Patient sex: M
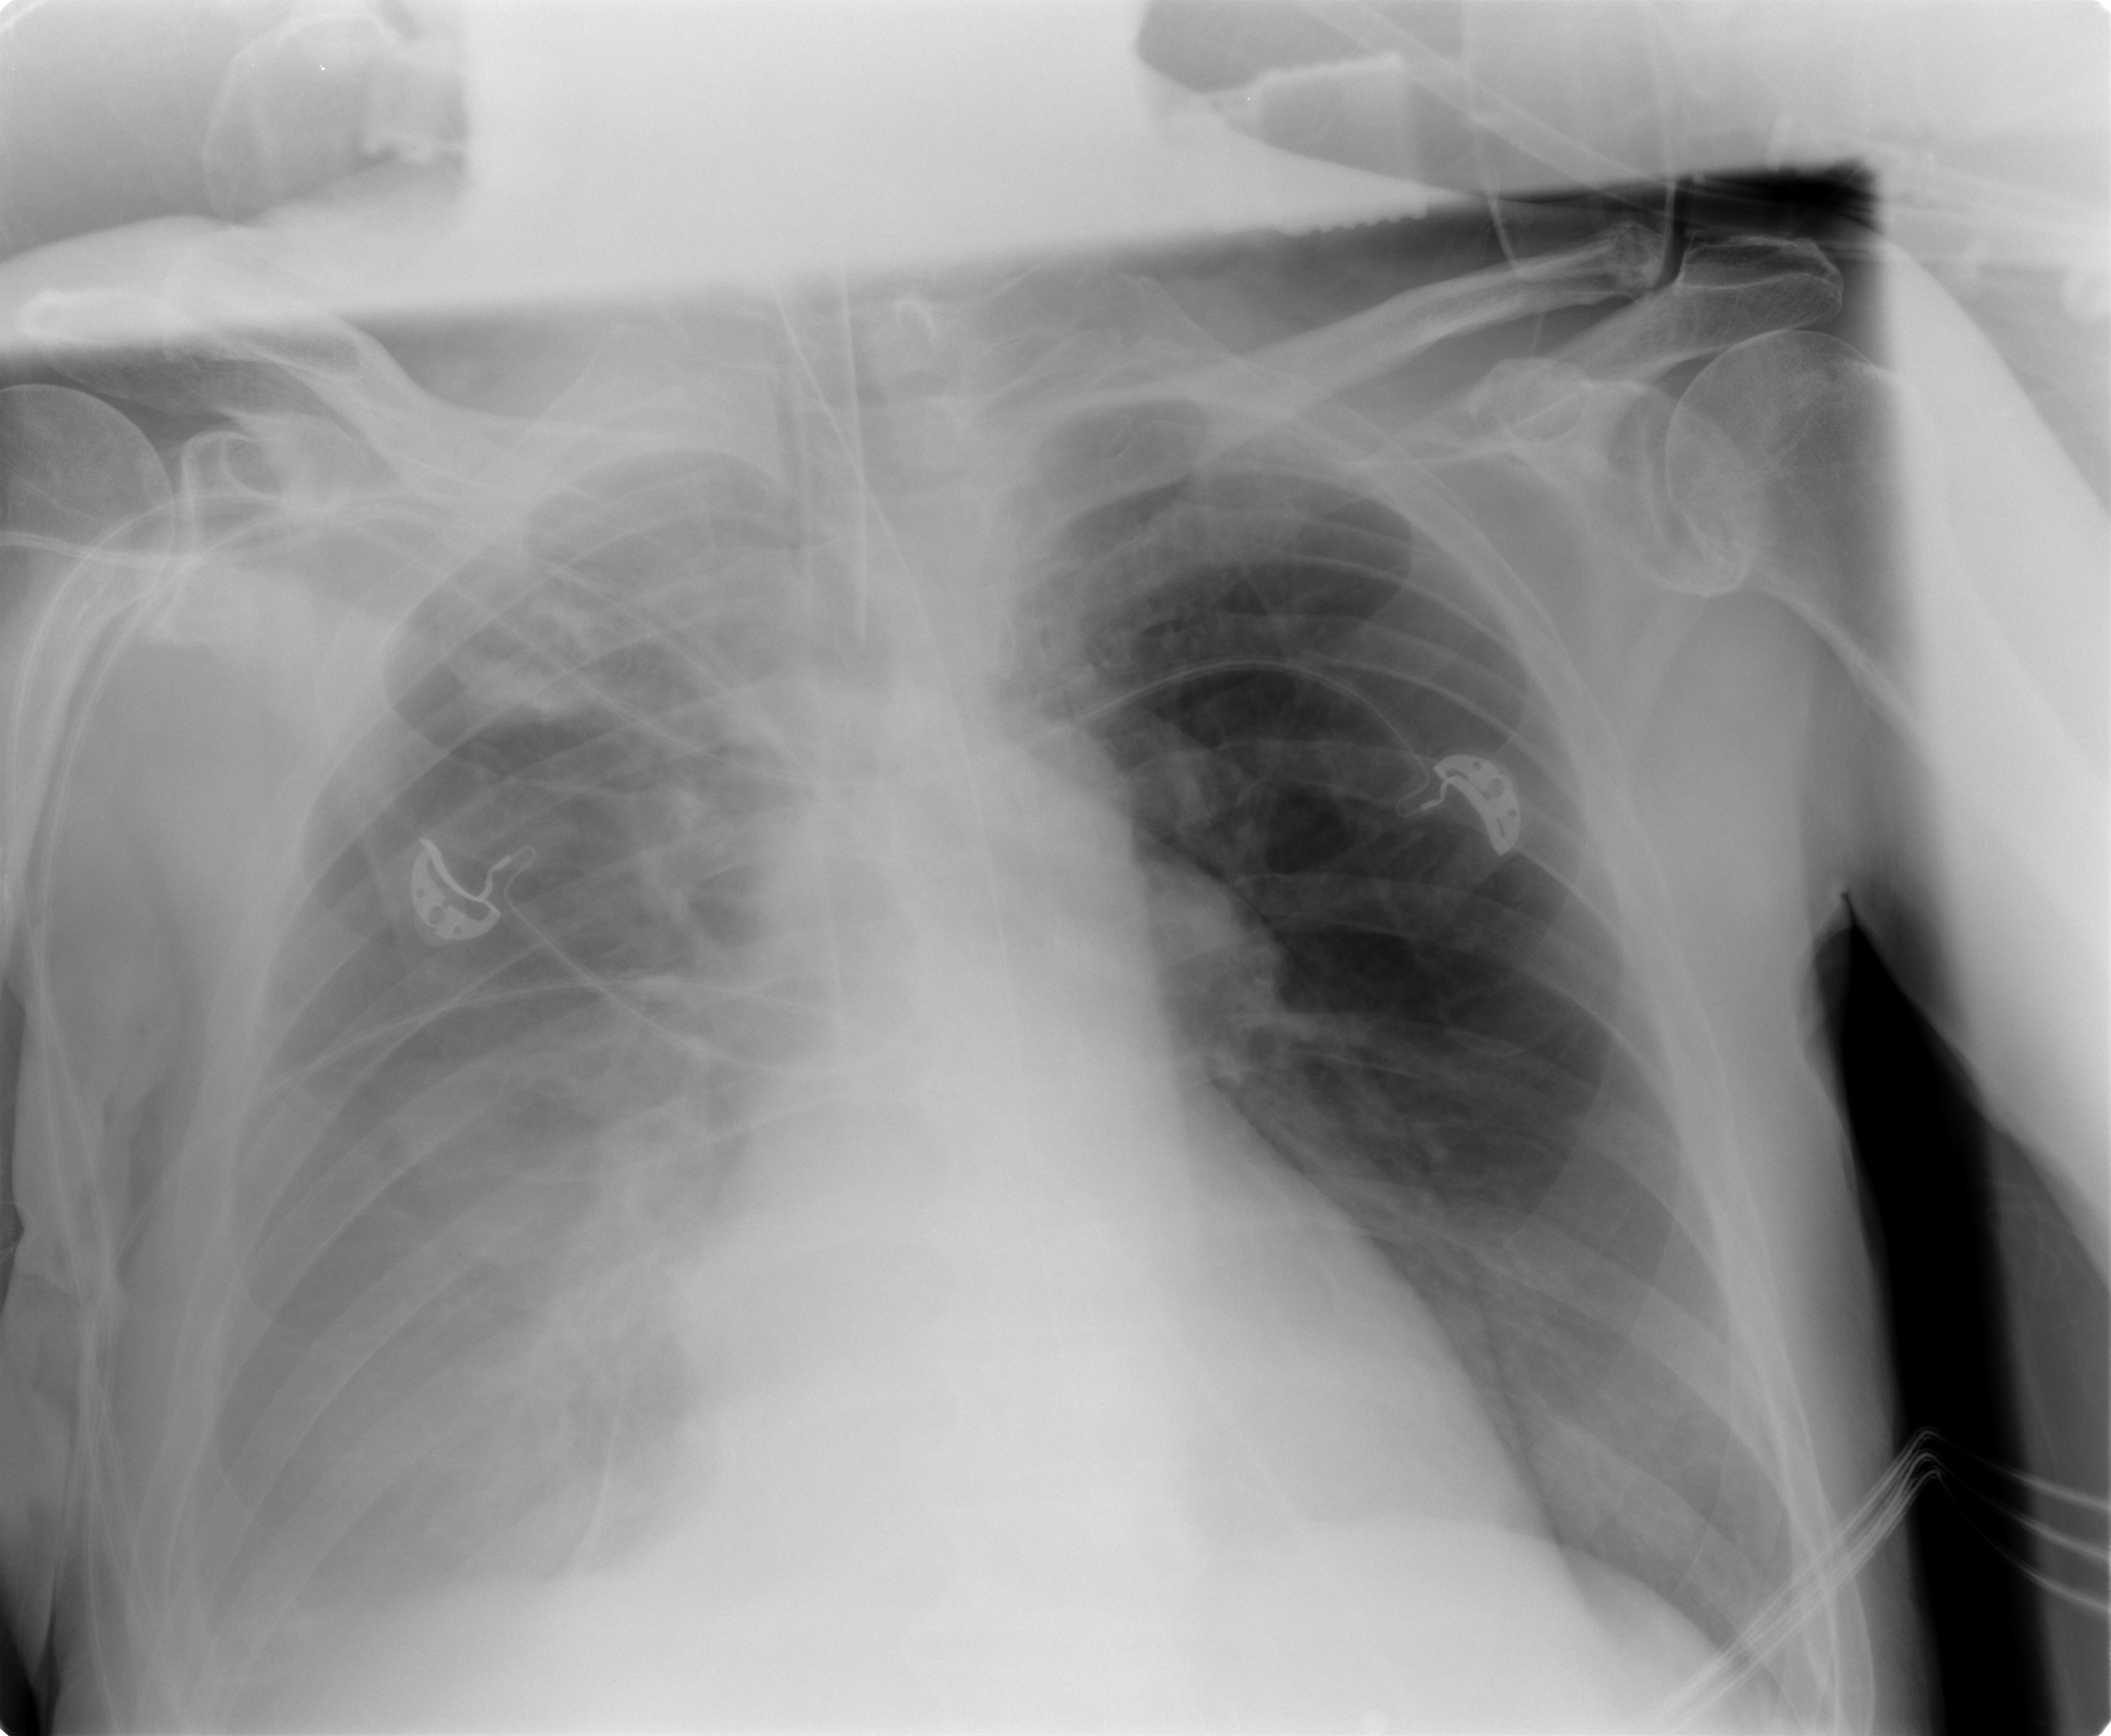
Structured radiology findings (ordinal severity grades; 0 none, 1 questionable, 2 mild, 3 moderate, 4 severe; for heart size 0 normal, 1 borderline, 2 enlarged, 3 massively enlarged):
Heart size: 2
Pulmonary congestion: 0
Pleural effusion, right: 3
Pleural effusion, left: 1
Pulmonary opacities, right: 0
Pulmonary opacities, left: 0
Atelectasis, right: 2
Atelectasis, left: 0